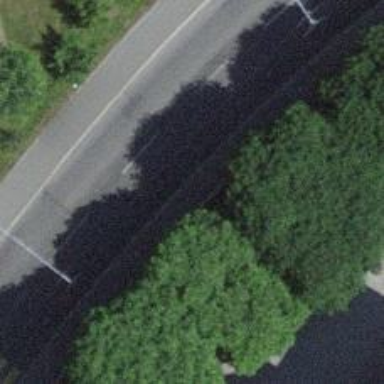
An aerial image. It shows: Sidewalk along the footway.